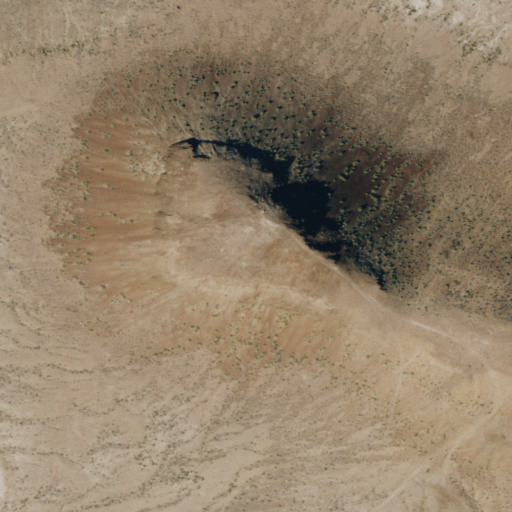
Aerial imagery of mountain in Nevada named Steamboat Mountain containing shrub and grassland